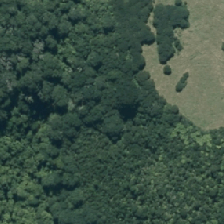
Land cover: manuka_kanuka